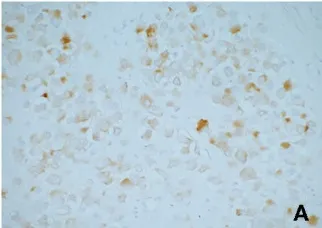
Immunohistochemical stains showing tumor cells. Desmin positive.
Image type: pathology (immunostaining)